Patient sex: M
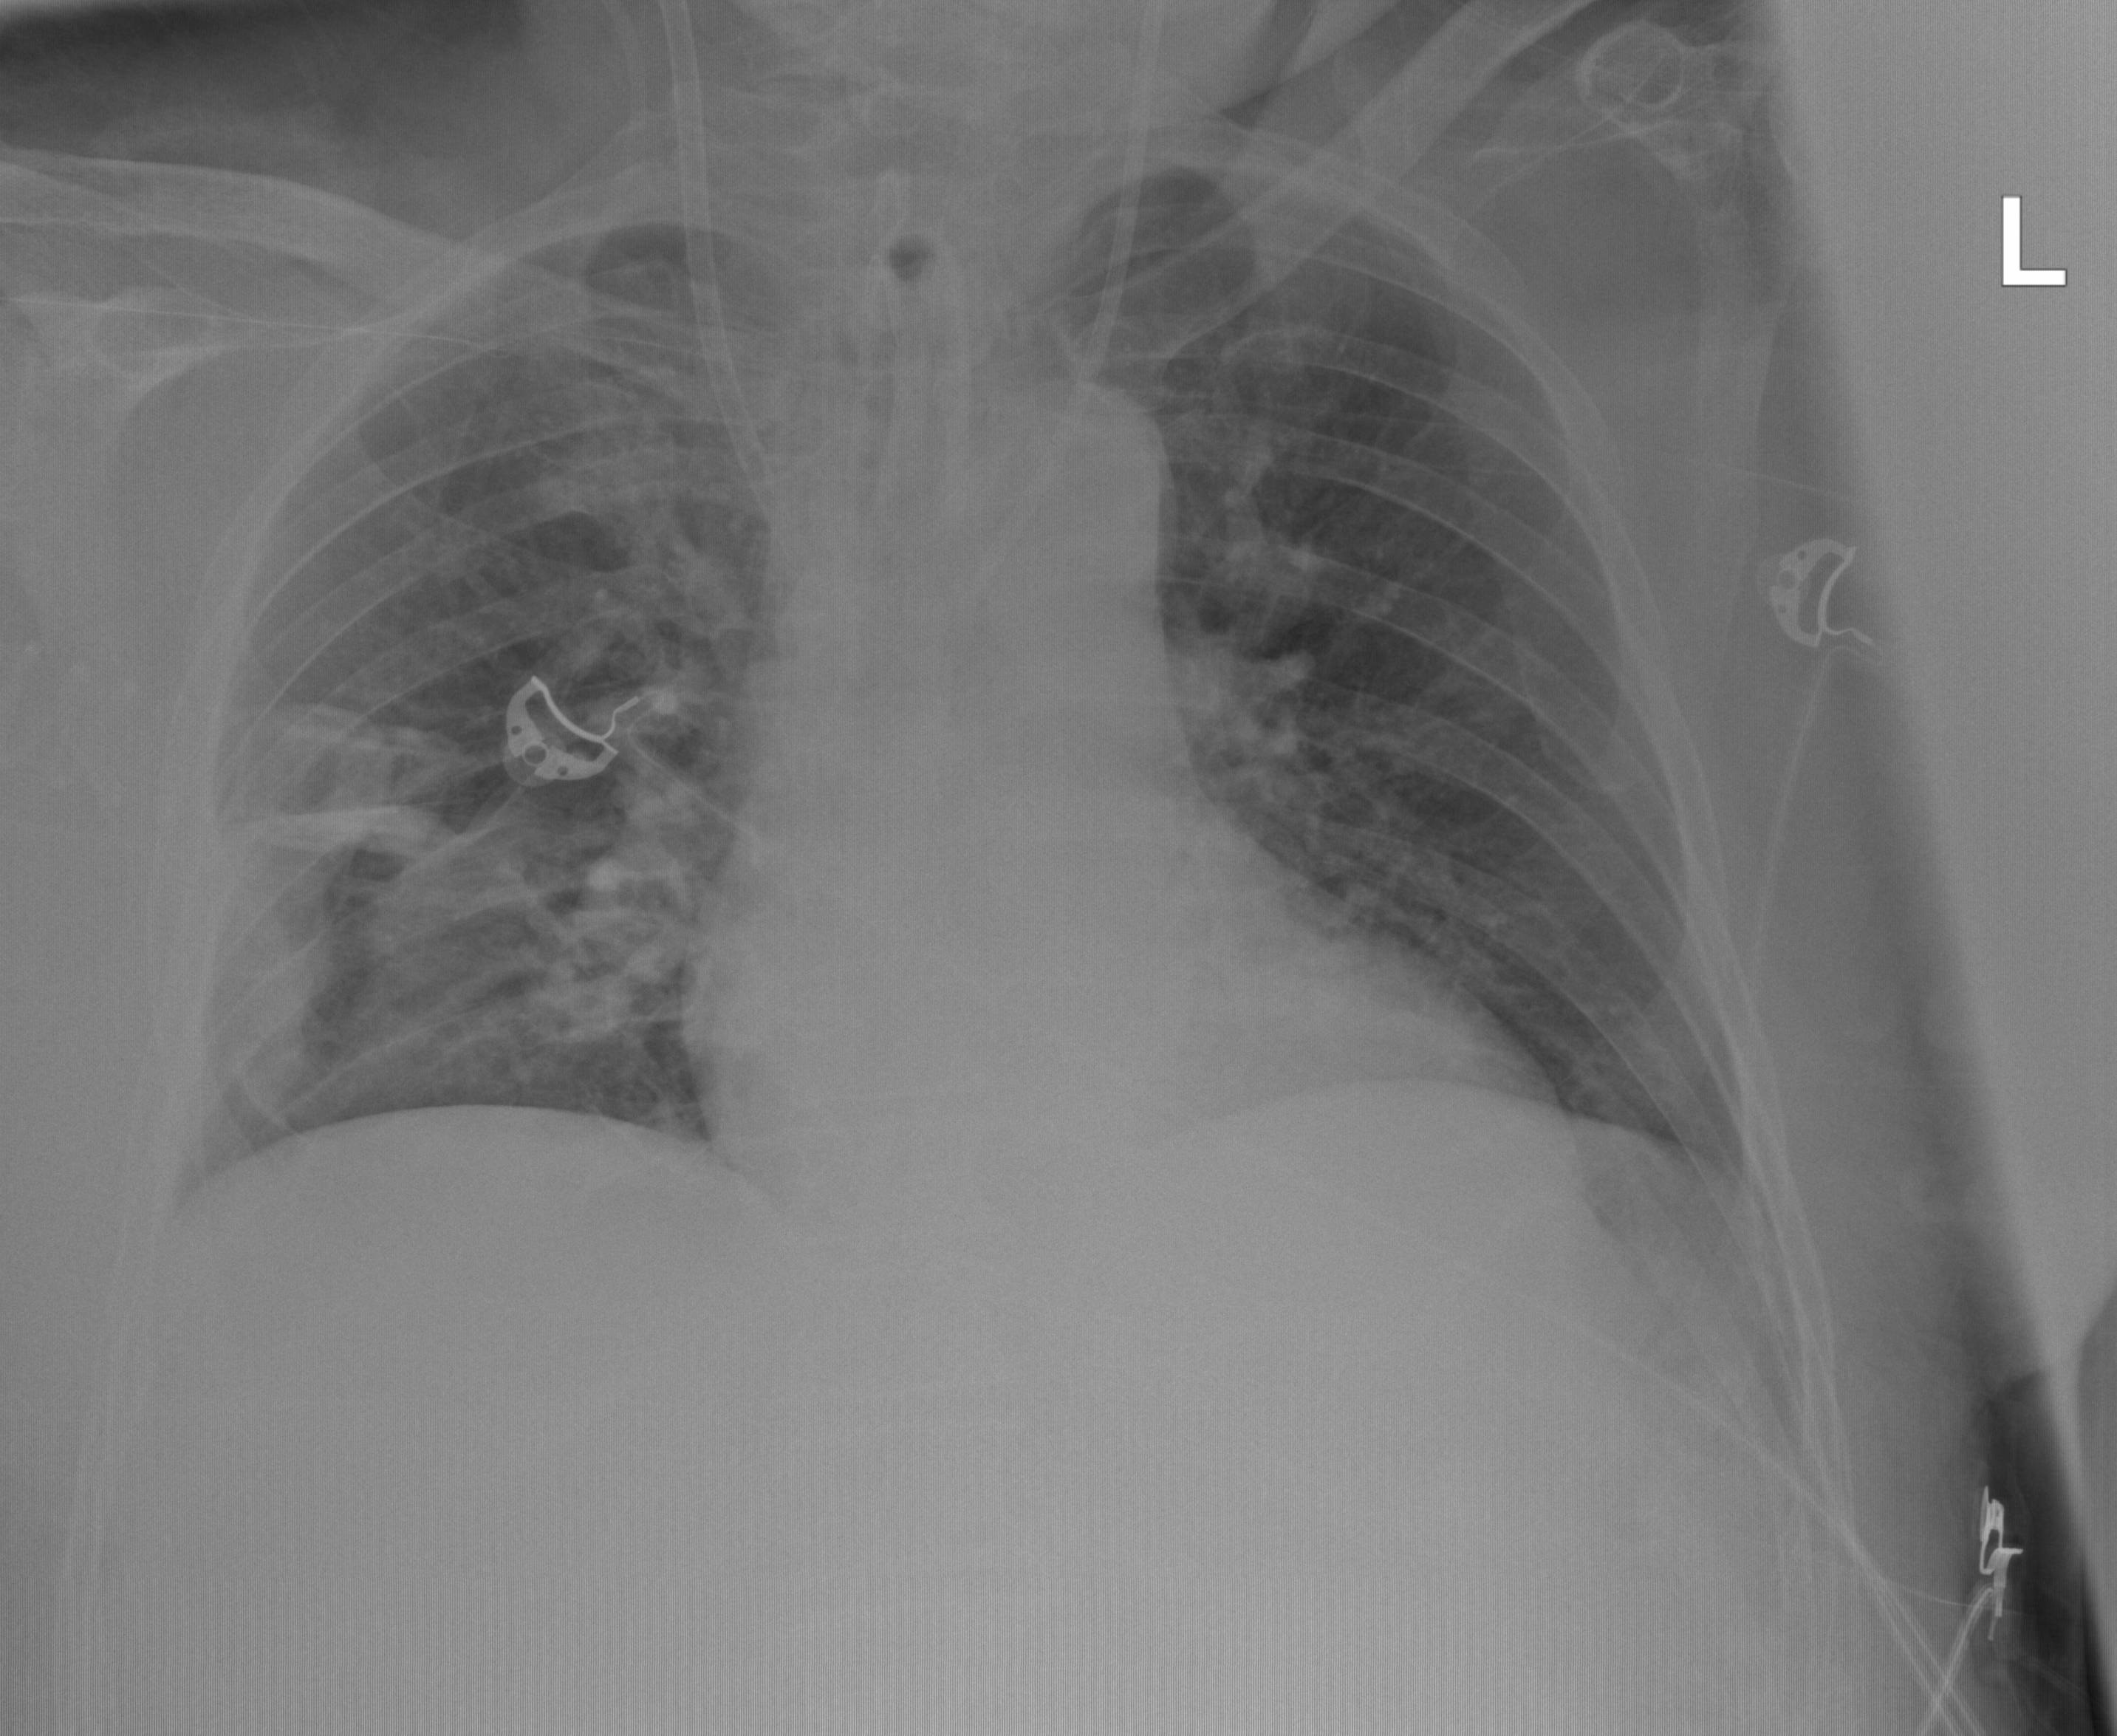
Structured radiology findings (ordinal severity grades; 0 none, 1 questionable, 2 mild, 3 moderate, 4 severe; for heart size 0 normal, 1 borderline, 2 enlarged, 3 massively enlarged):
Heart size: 1
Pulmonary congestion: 1
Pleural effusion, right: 0
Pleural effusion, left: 0
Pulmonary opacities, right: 2
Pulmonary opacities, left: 0
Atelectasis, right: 2
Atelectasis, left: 2